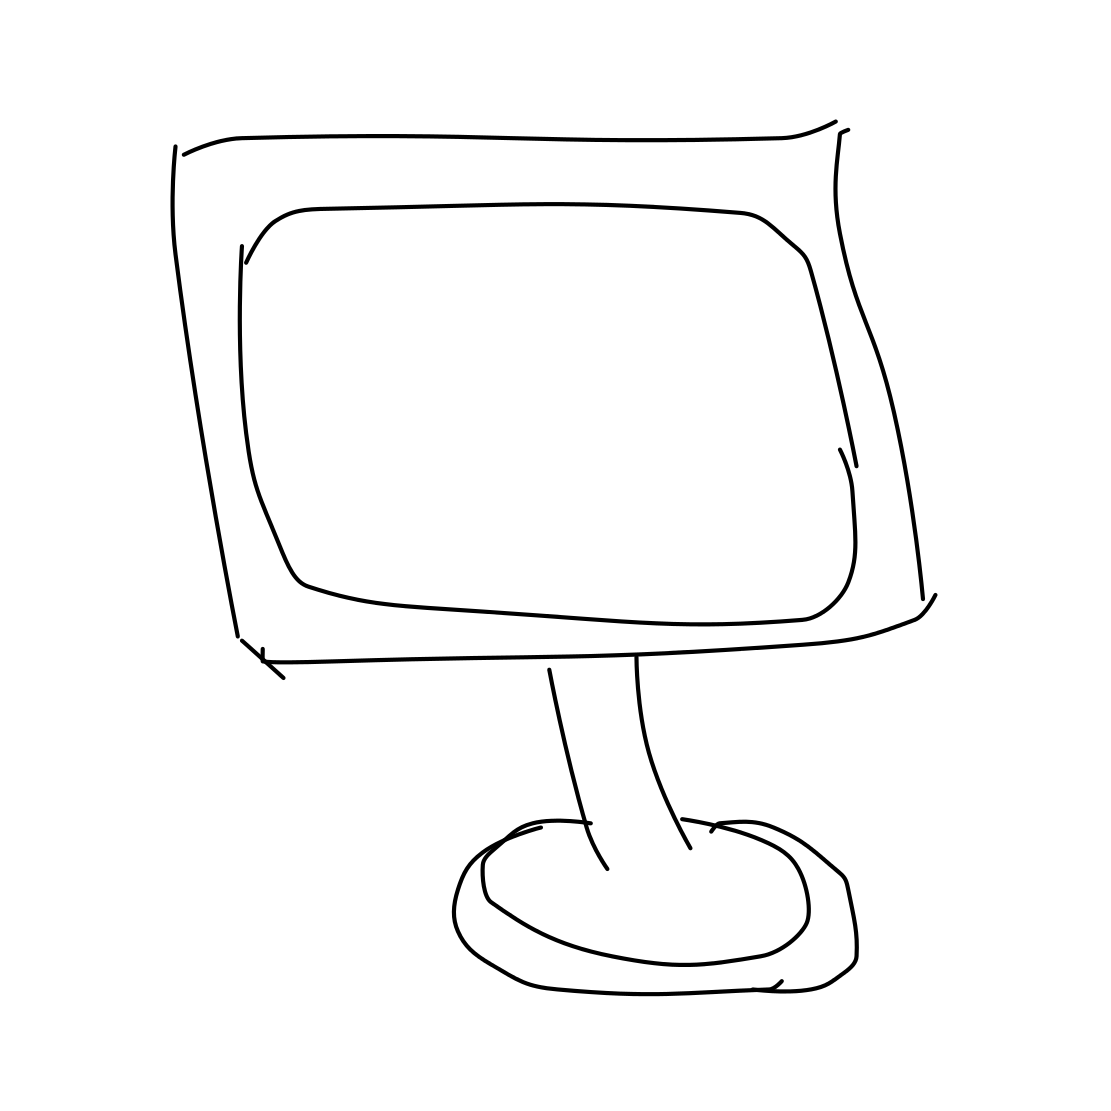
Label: computer monitor